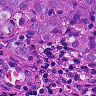
Metastatic tissue present: yes